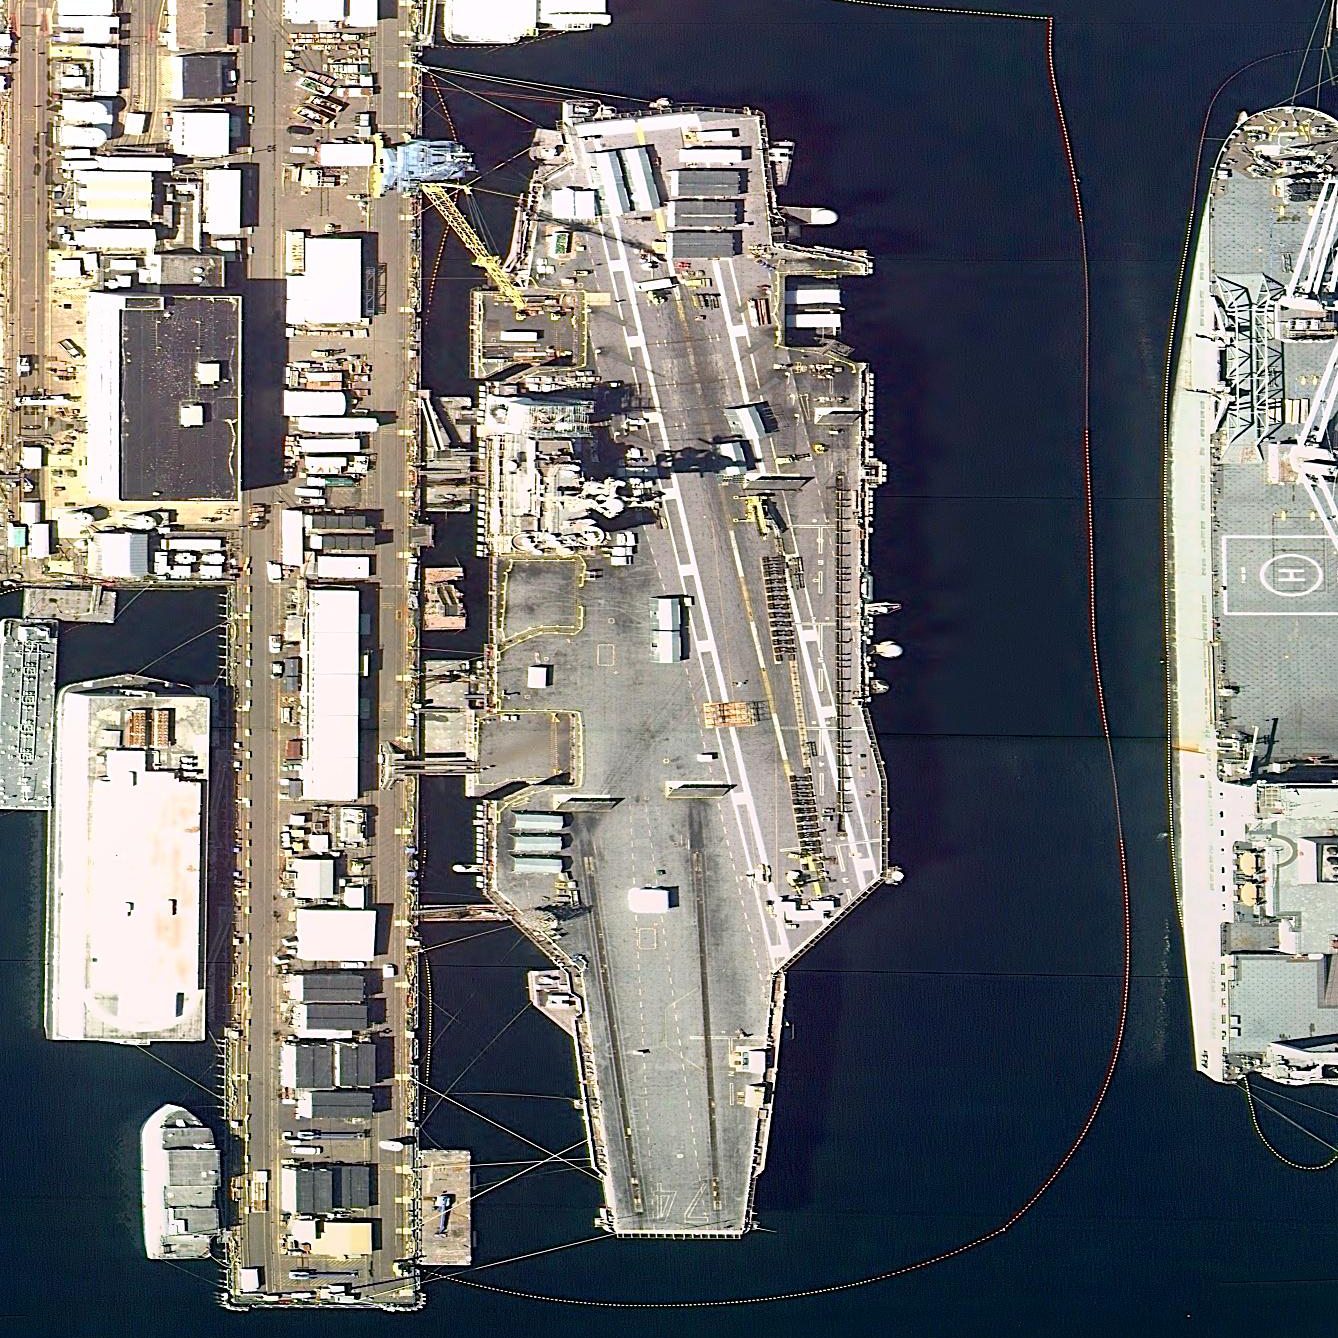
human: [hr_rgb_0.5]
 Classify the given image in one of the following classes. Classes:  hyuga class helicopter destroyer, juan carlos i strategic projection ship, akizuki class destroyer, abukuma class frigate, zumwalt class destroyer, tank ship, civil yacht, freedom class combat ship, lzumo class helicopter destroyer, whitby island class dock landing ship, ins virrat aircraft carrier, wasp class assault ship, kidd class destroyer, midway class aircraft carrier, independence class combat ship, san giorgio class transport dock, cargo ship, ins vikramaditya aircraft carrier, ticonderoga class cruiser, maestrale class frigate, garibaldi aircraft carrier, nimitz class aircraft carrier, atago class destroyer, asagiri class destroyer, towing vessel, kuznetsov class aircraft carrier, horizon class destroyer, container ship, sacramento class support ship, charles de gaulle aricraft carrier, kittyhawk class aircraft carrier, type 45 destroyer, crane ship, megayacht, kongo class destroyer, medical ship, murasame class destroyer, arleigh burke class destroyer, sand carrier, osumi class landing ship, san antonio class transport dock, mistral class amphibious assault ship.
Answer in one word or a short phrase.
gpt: Nimitz class aircraft carrier